Current action and preconditions to check: path_clear

Your task: For each precondition in the list above, predict whether it will hold at this action.

Consider the current scene as observed from the mobile robot's camera, and analyze the predicted future states of all dynamic agents (e.g., people, animals, vehicles, or any moving entities) within the NEXT SECOND.

IMPORTANT: Only answer "very likely" if you are absolutely certain—based on strong, clear evidence—that a dynamic agent will violate the precondition in the predicted future state. Do NOT answer "very likely" for unlikely, ambiguous, or low-probability risks.

Ask yourself for each precondition: Is there a high probability, with clear and convincing evidence, that the predicted future states of any dynamic agent will interfere with the predicted future state of the currently executing action within the NEXT SECOND, causing that precondition to fail?

Assess the risk level based on these predictions. Use "likely" or "very likely" if motions create a clear risk of interference.

Use "neutral" or "improbable" if agents are nearby but their predicted paths are clearly diverging or non-conflicting.

Failure Risk Categories: "very improbable", "improbable", "neutral", "likely", "very likely"

Answer Format: Output ONLY the probability_of_failure value from these categories: "very improbable", "improbable", "neutral", "likely", "very likely"

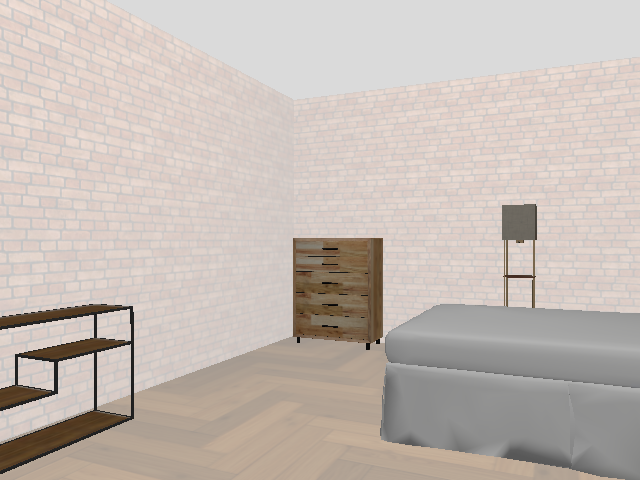

Answer: very improbable